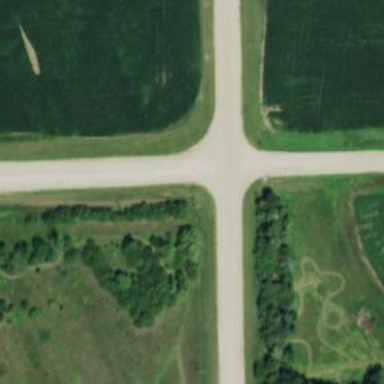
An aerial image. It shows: Road with stop sign.